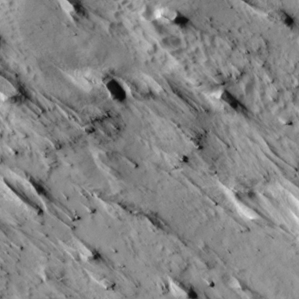
Label: non_frost